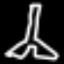
Label: The Eiffel Tower